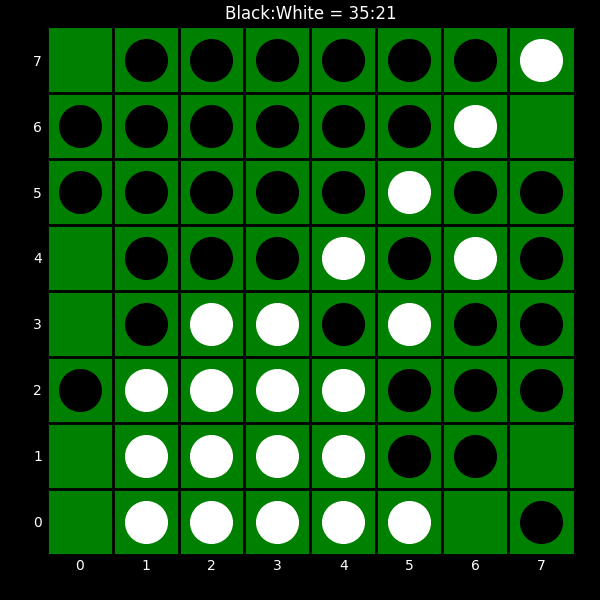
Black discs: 35
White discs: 21